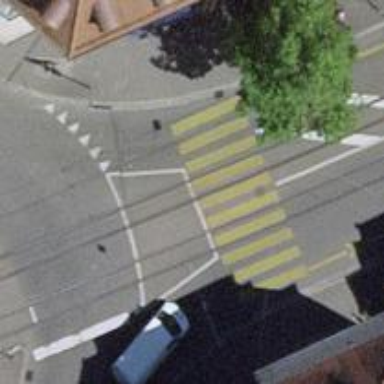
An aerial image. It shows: Marked crossing with zebra stripes on the road.